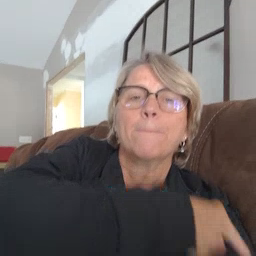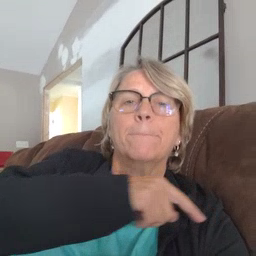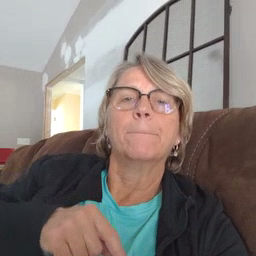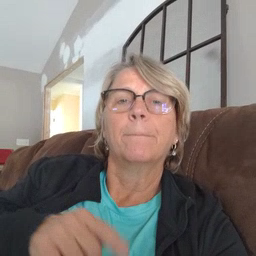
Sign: arm